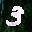
Label: 3